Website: walmart
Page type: address-validator
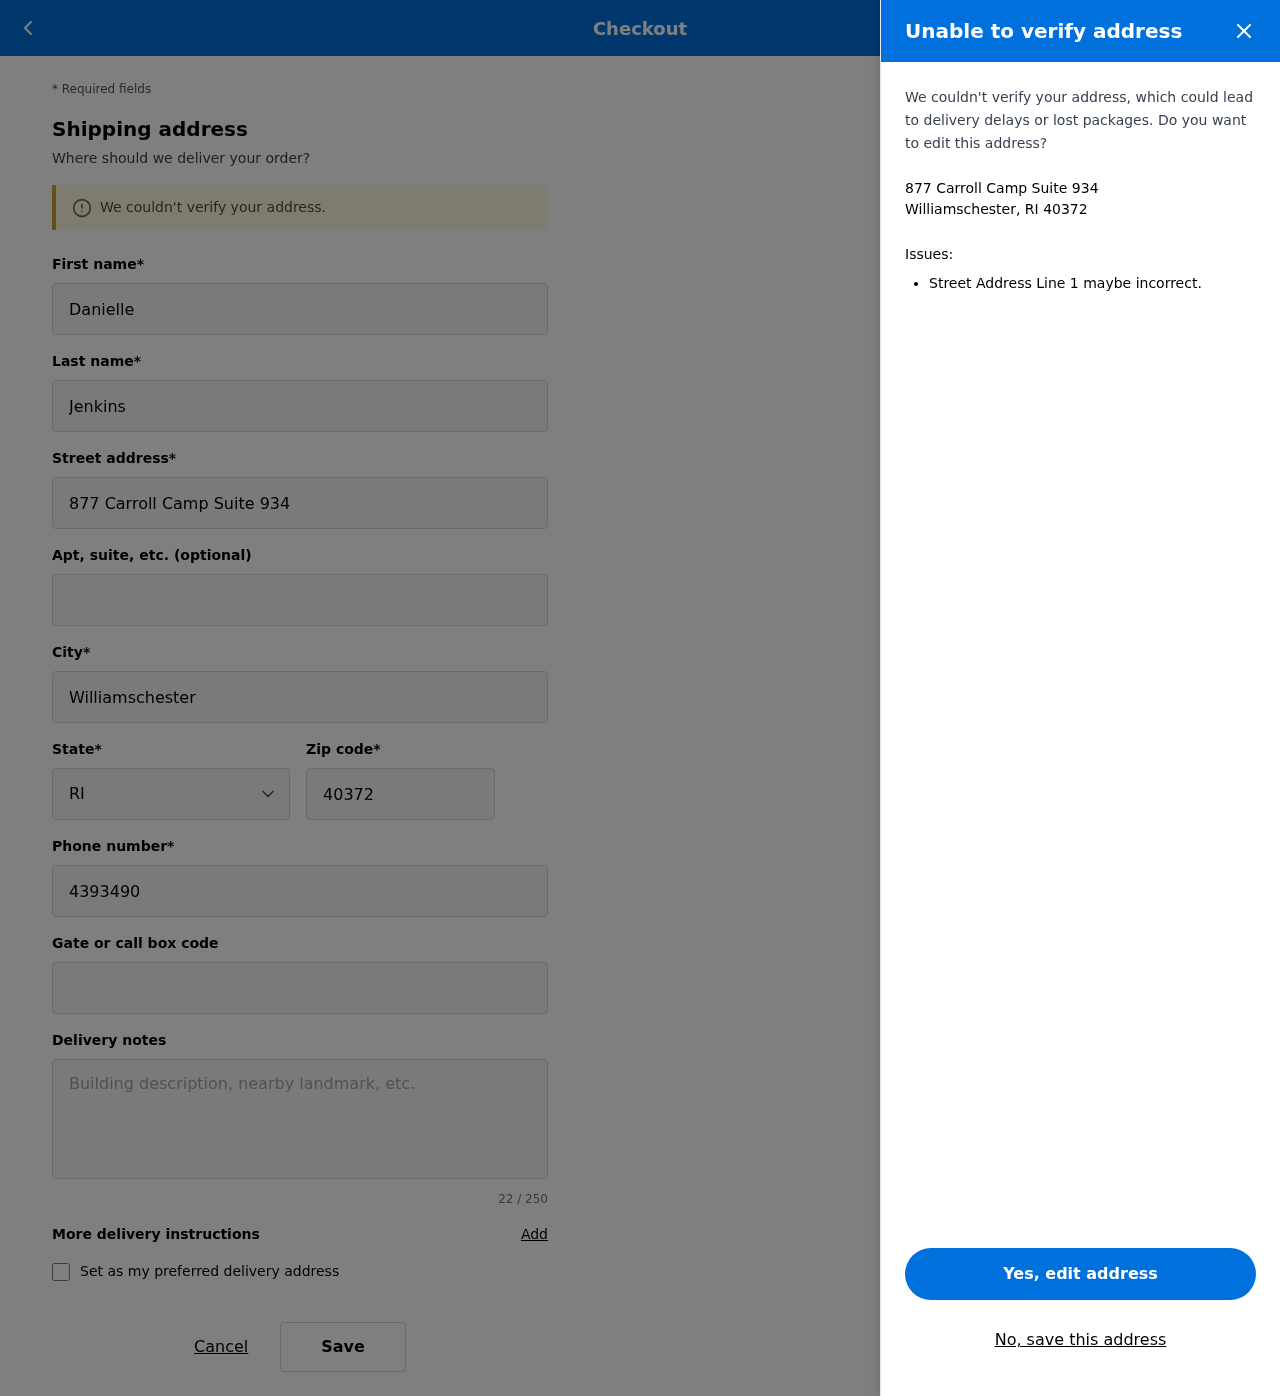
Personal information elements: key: PII_CITY_STATE_ZIP
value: Williamschester, RI 40372
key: PII_DELIVERY_INSTRUCTIONS
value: Leave at side entrance
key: PII_STATE_ABBR
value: RI
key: PII_STREET
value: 877 Carroll Camp Suite 934
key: PII_FIRSTNAME
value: Danielle
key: PII_LASTNAME
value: Jenkins
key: PII_CITY
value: Williamschester
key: PII_POSTCODE
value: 40372
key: PII_PHONE
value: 4393490699
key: PII_SECURITY_CODE
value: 9694